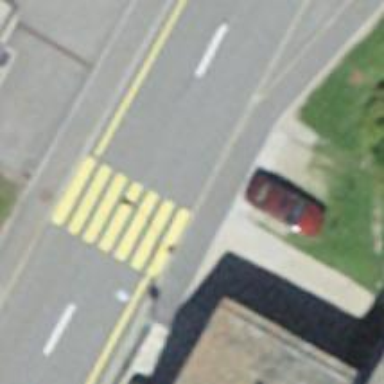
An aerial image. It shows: Marked crossing on the road.